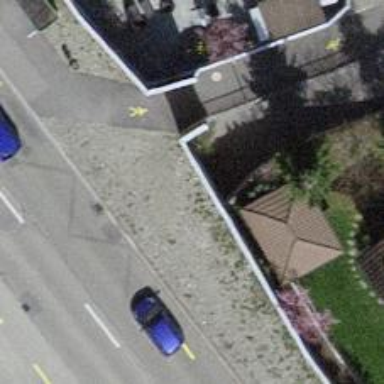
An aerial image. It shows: Footway with asphalt surface going through tunnel.